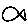
Label: fish